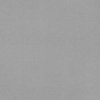
Label: dusty